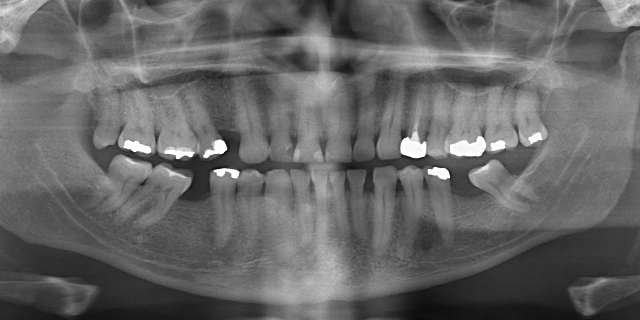
adult